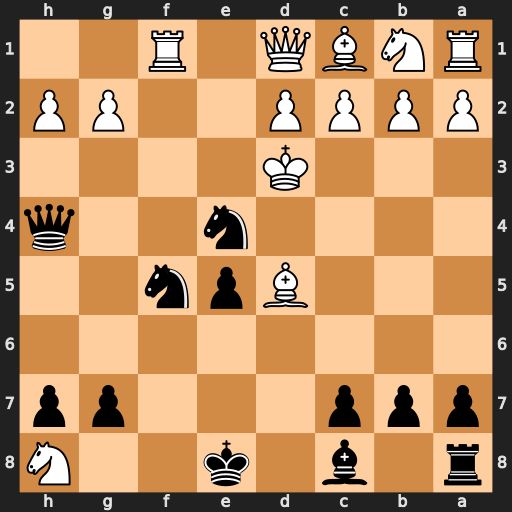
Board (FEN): r1b1k2N/ppp3pp/8/3Bpn2/4n2q/3K4/PPPP2PP/RNBQ1R2
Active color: b
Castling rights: q
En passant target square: -
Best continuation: Nc5+ Ke2 Nd4+ Ke3 Bg4